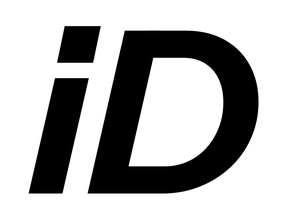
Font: InstrumentSans-Italic_Bold_Italic